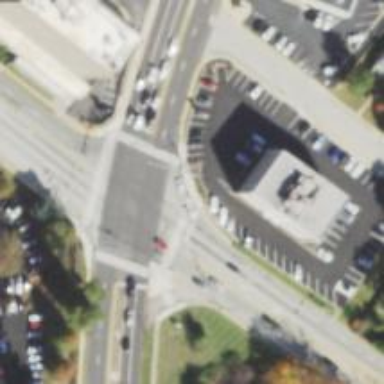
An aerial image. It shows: Crossing on the road.